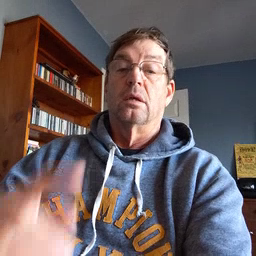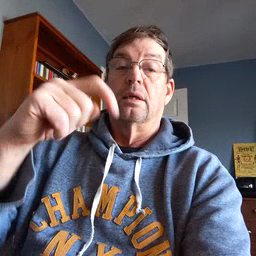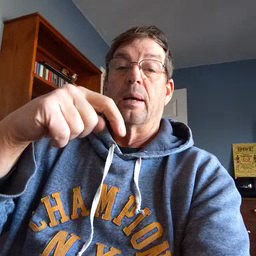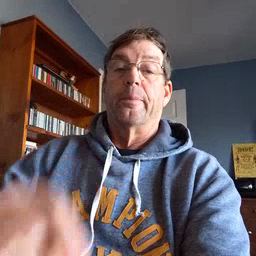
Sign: time